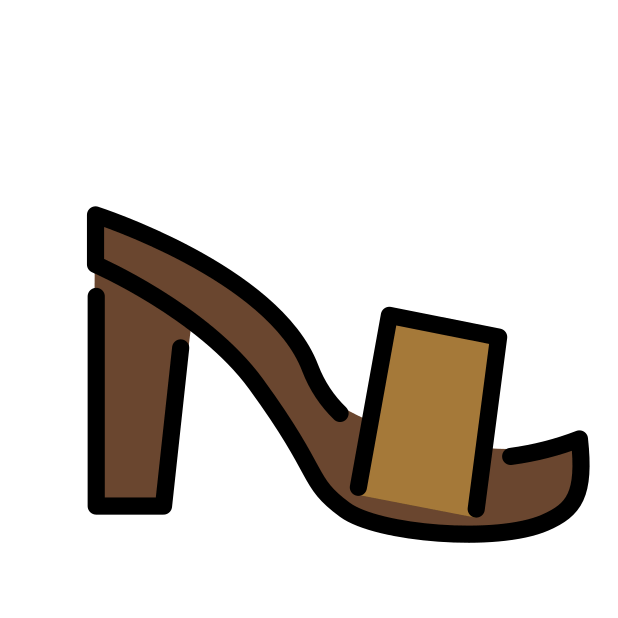
Emoji: 👡
Name: womans sandal
Unicode: 0x1f461